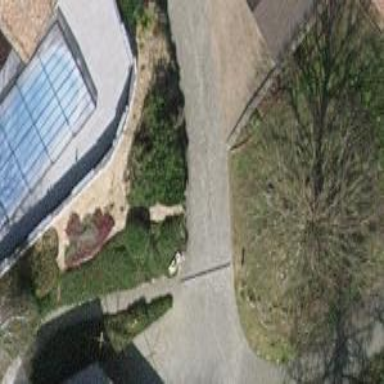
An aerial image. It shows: Asphalt driveway for service vehicles.